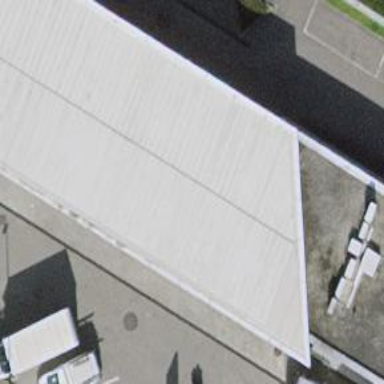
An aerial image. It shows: View of roof of building.